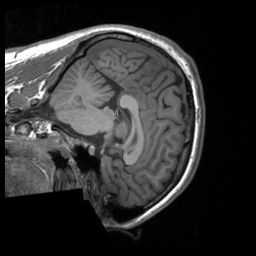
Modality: T1w
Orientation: sagittal
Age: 20
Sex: male
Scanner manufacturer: siemens
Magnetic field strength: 3 T
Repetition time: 1.9 s
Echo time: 0.00226 s